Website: lowes
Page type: customer-info-address
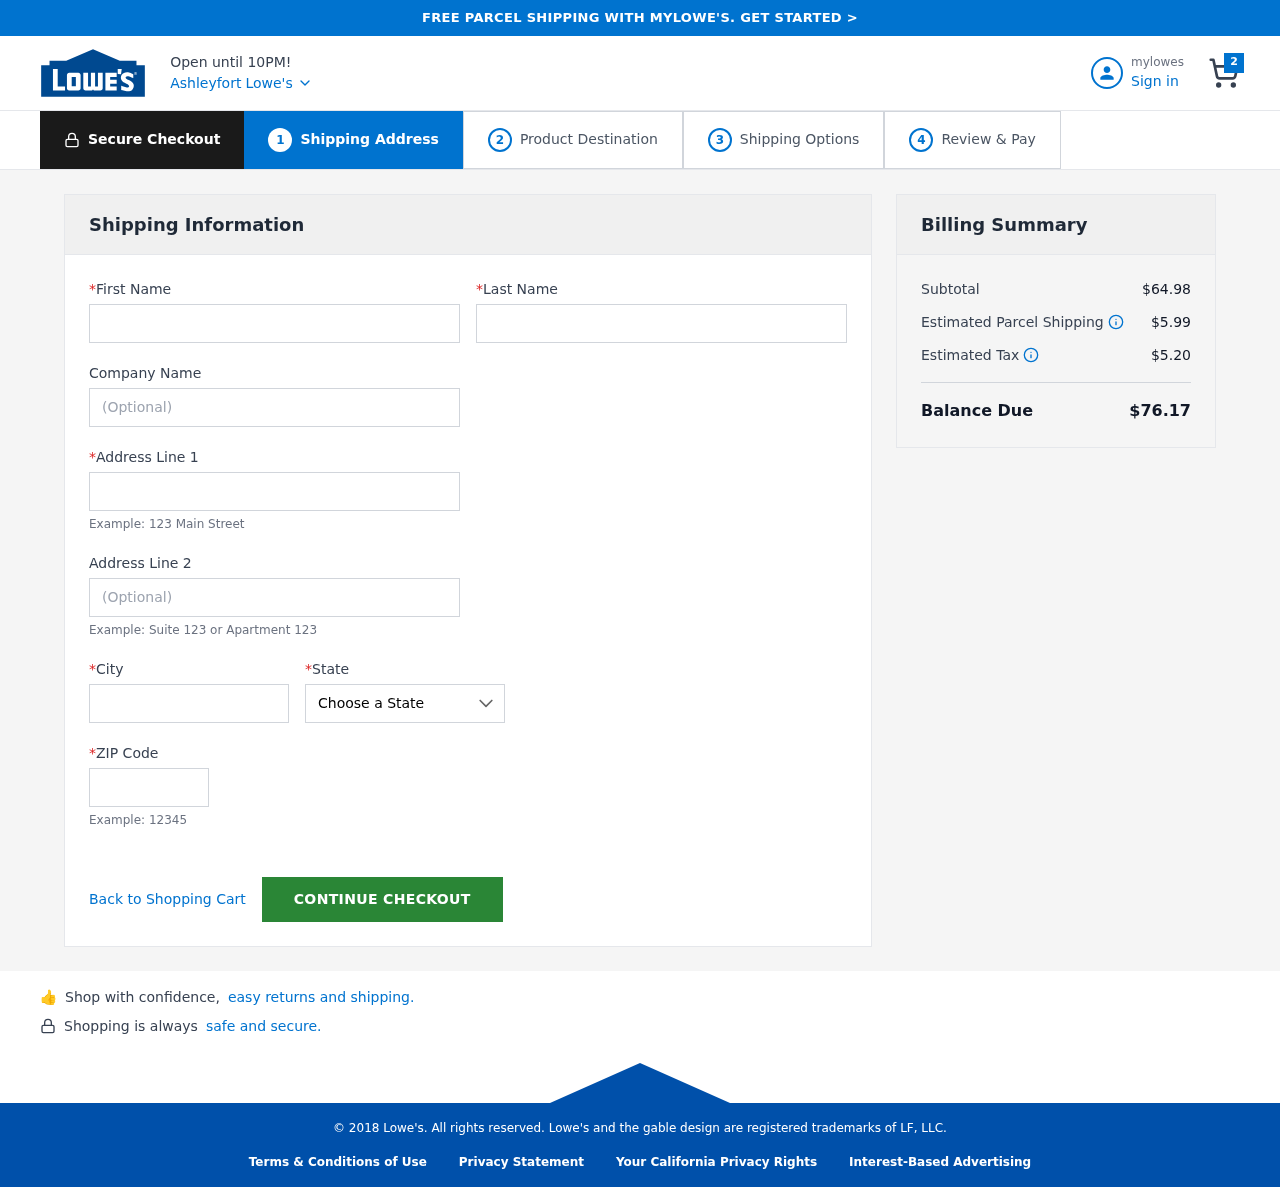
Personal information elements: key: PII_CITY
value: Ashleyfort
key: PII_COMPANY
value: Allen, Lewis and Williams
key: PII_FIRSTNAME
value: Katherine
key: PII_LASTNAME
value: Alvarez
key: PII_POSTCODE
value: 12802
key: PII_STATE
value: Nevada
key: PII_STREET
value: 641 Kelly Locks Suite 774
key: PII_STREET2
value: Apt. 000
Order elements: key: ORDER_NUM_ITEMS
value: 2
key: ORDER_SUBTOTAL
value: $64.98
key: ORDER_SHIPPING_COST
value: $5.99
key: ORDER_TAX
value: $5.20
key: ORDER_TOTAL
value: $76.17